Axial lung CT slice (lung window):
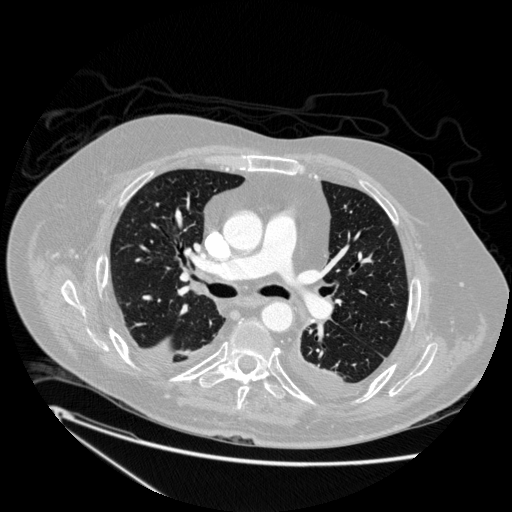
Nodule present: no